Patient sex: M
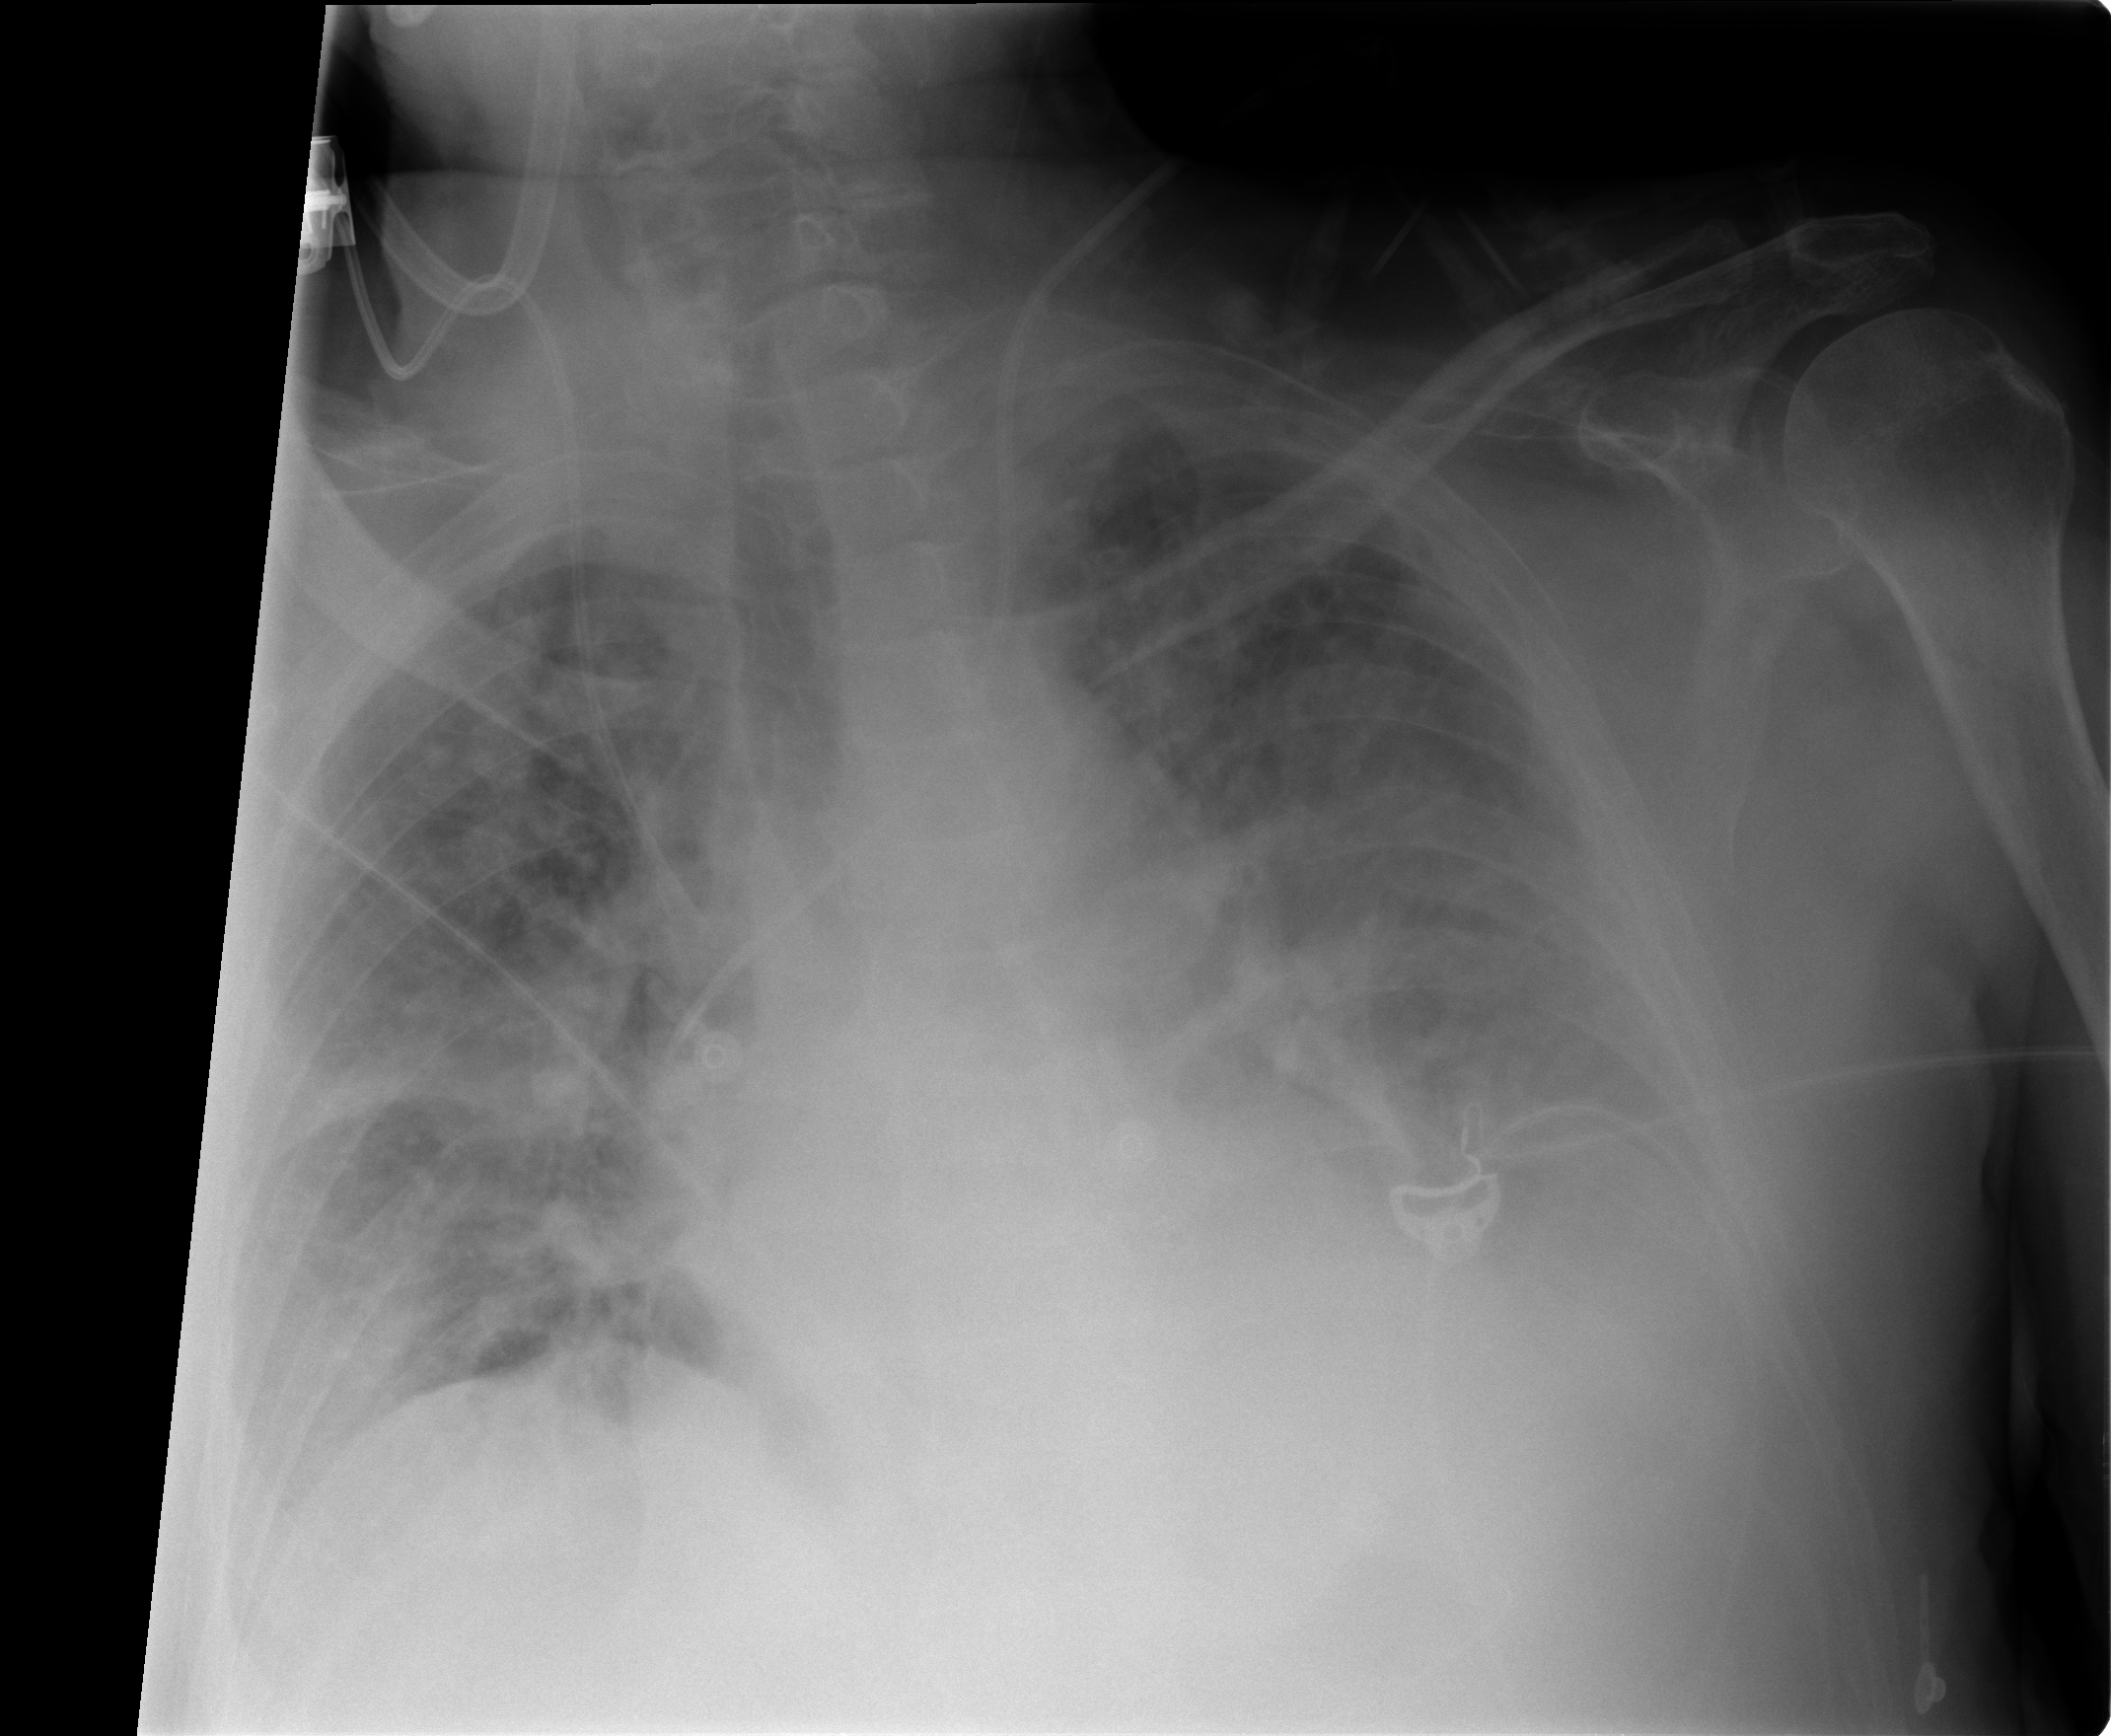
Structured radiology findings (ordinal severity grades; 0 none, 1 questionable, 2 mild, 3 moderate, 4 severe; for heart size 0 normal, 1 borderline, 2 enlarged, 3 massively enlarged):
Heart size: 2
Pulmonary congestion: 3
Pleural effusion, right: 2
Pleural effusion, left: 2
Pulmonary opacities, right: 0
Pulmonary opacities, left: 0
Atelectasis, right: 2
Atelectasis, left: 2